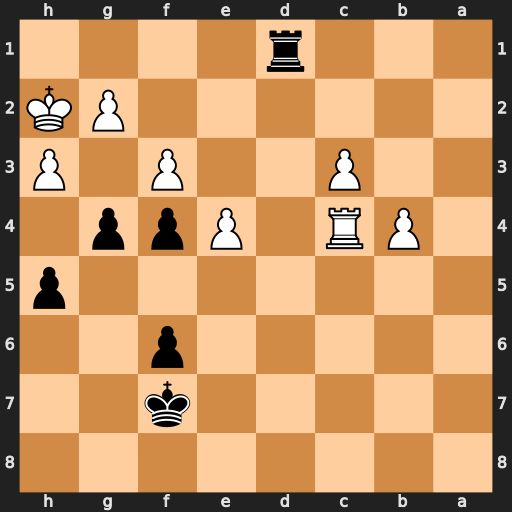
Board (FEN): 8/5k2/5p2/7p/1PR1Ppp1/2P2P1P/6PK/3r4
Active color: b
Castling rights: -
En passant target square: -
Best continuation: g3#